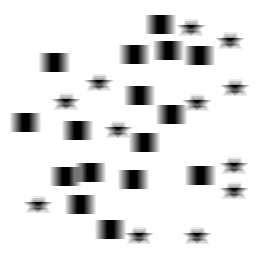
Squares: 16
Triangles: 0
Stars: 12
Total shapes: 28